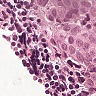
Metastatic tissue present: yes